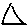
Label: triangle